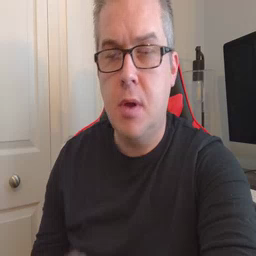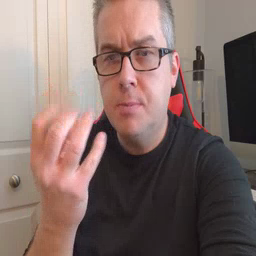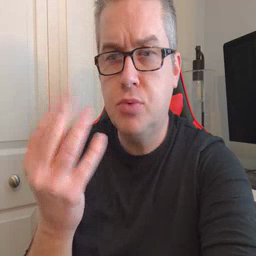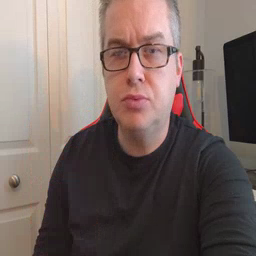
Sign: many